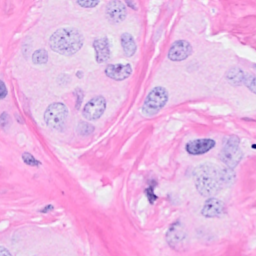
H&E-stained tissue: Breast